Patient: sex F, age 46
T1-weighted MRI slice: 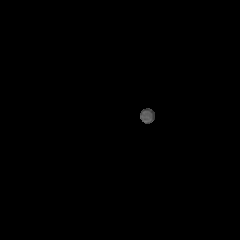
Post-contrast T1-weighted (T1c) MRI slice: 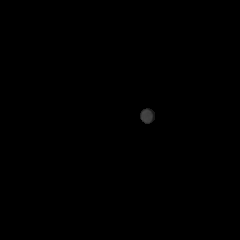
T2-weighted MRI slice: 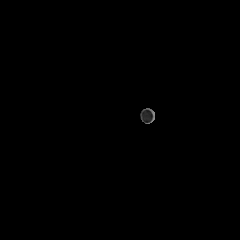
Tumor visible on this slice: no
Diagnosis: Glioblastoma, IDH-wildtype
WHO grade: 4